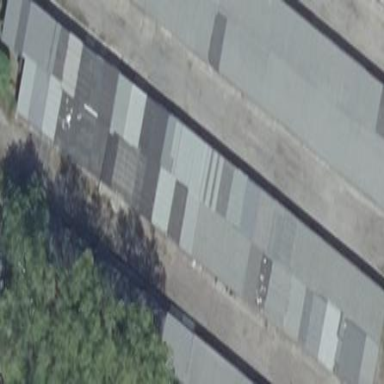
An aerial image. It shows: Group of garages.